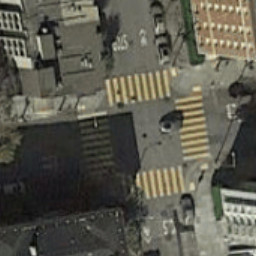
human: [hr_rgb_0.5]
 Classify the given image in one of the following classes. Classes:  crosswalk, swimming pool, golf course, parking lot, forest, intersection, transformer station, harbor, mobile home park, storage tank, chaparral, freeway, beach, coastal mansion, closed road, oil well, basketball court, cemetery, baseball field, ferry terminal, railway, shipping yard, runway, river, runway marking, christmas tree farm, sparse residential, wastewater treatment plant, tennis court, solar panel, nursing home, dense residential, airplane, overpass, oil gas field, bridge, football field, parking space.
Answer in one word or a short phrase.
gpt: crosswalk